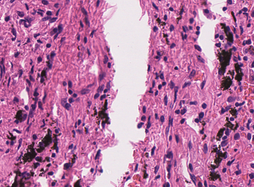
Tumor epithelial tissue: no
Tumor-associated stroma tissue: yes
Normal tissue: no